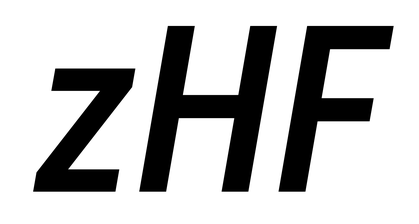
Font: Roboto-Italic_Condensed_Medium_Italic